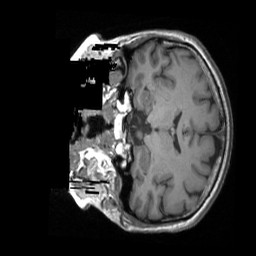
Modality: T1w
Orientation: coronal
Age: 54
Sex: female
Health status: ill
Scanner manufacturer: siemens
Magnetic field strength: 3 T
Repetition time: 1.9 s
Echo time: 0.00247 s